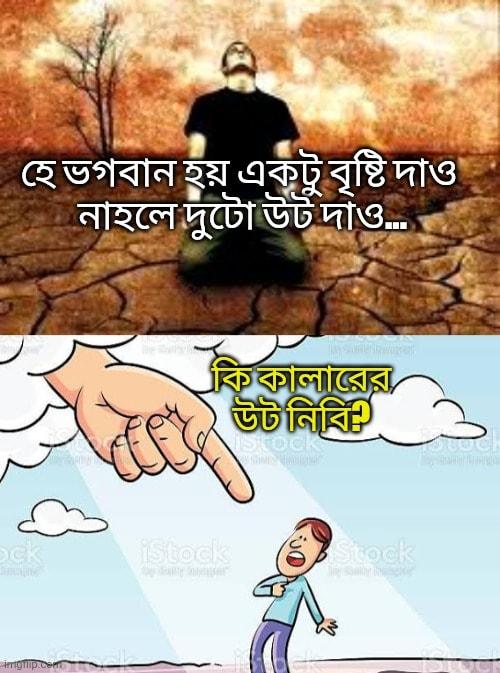
Text: হে ভগবান হয় একটু বৃষ্টি দাও নাহলে দুটো উট দাও, কি কালারের উট নিবি?
Label: Non Hate